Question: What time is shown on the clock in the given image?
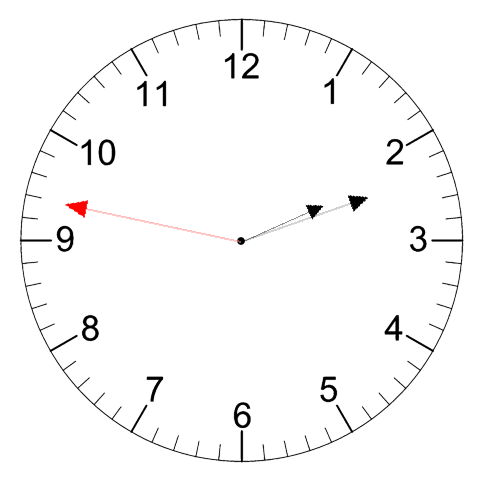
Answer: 02:11:47